Field crop: maize
Growth stage: 2
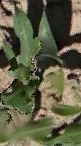
Species: maize